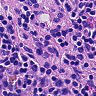
Metastatic tissue present: no